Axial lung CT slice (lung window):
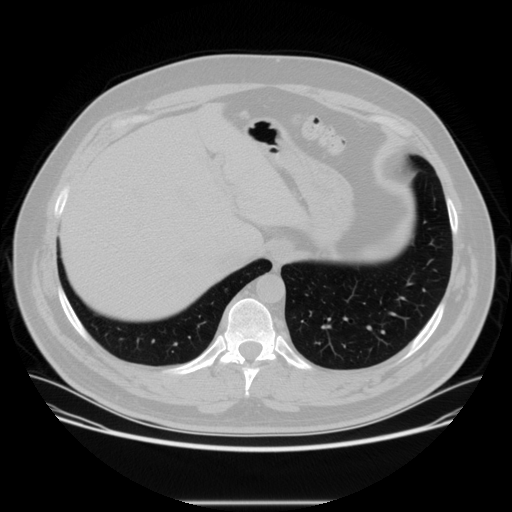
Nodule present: no